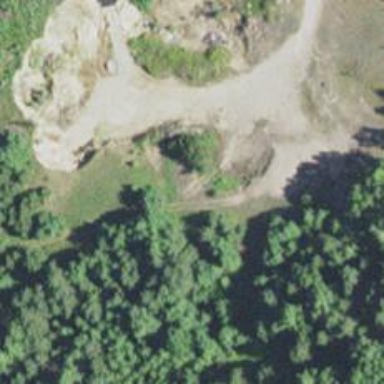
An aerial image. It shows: Quarry area.